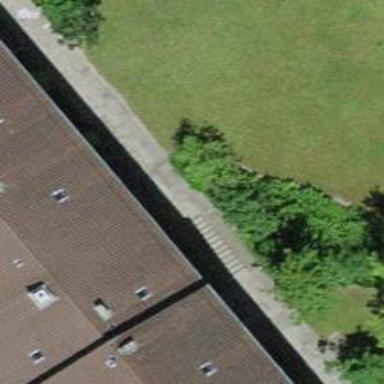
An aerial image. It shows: Road with steps.